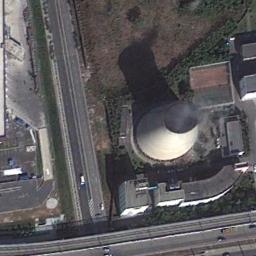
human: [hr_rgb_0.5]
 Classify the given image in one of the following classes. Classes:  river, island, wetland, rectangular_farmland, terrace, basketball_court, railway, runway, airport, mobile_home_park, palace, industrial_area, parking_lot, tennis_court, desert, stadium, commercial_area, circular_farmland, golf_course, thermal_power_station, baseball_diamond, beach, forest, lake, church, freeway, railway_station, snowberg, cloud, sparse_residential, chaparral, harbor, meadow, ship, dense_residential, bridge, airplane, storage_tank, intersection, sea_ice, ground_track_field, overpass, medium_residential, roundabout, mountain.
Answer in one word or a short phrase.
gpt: thermal_power_station